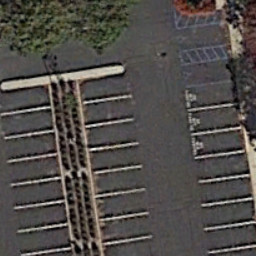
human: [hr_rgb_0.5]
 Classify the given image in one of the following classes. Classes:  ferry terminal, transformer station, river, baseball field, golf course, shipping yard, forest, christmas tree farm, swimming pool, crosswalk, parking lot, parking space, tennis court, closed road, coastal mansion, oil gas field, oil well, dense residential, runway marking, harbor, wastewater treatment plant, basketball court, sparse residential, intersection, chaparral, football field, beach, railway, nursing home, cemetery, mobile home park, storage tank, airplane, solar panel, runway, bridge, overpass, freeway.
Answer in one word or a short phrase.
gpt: parking space